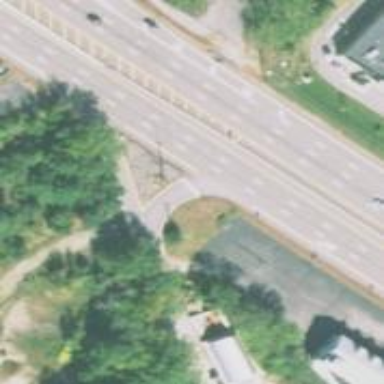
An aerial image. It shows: Trunk link highway.